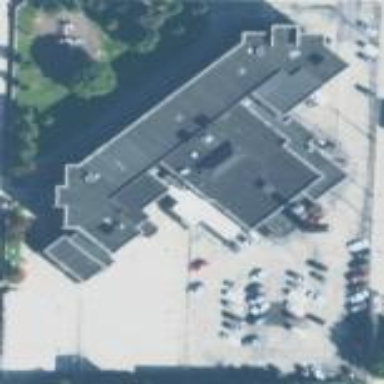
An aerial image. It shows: School.